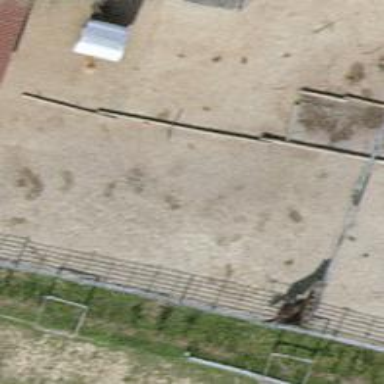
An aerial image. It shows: Fence.